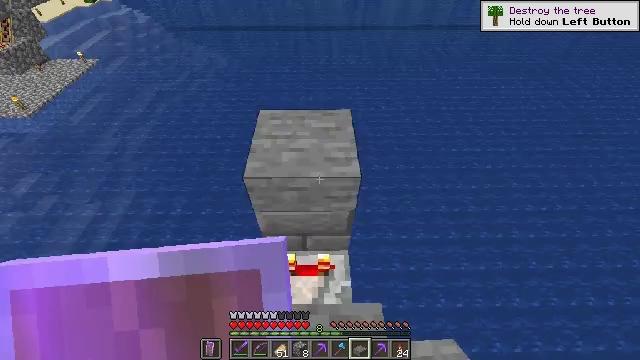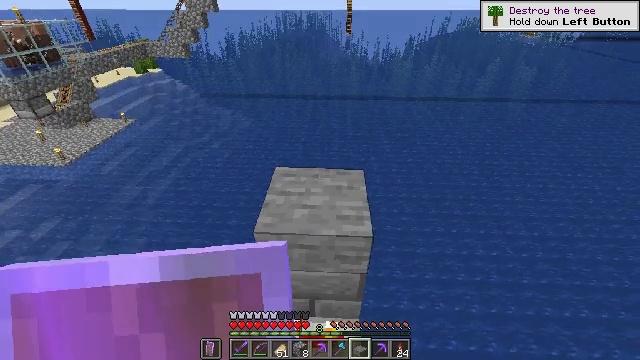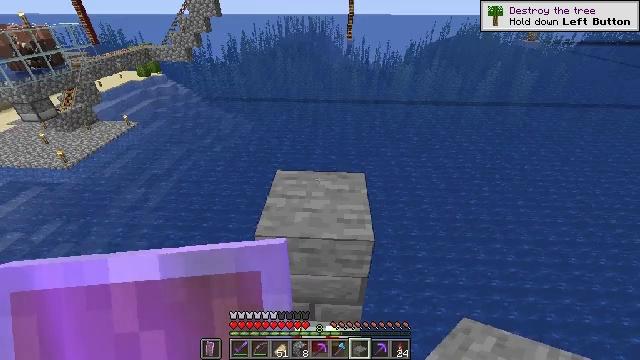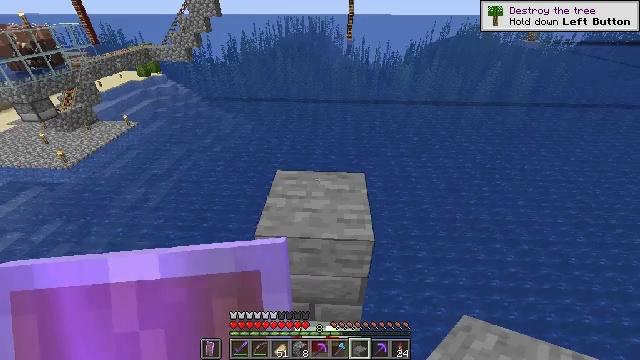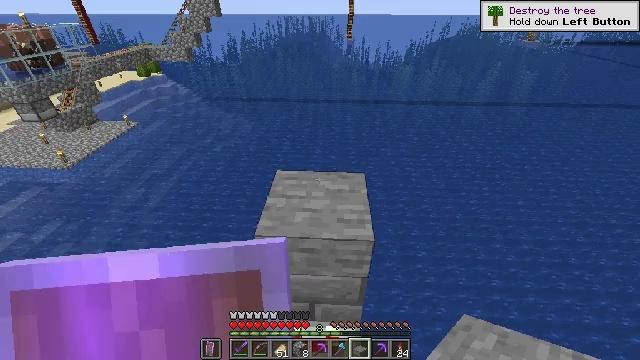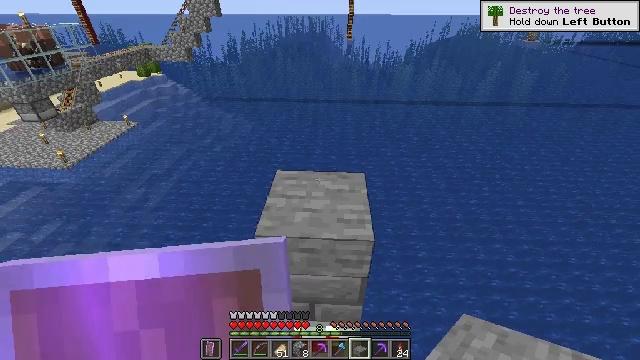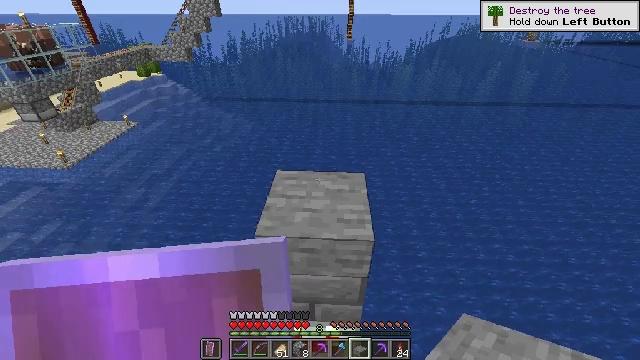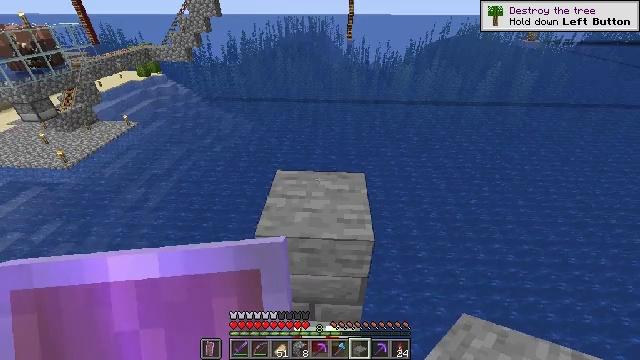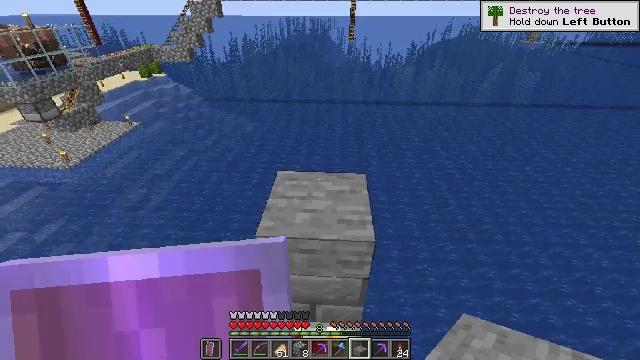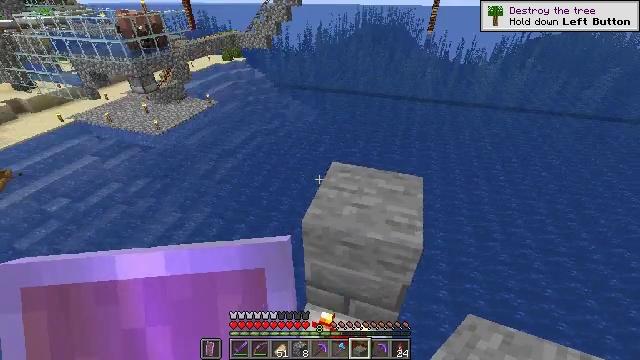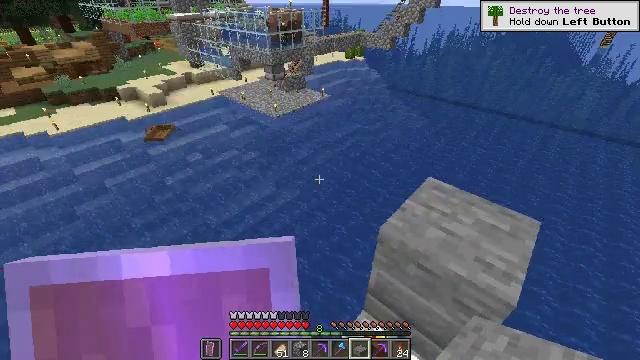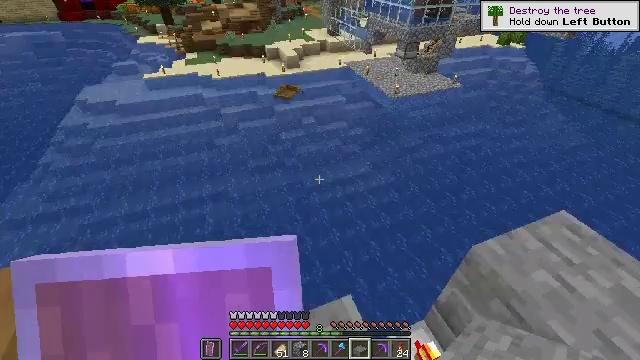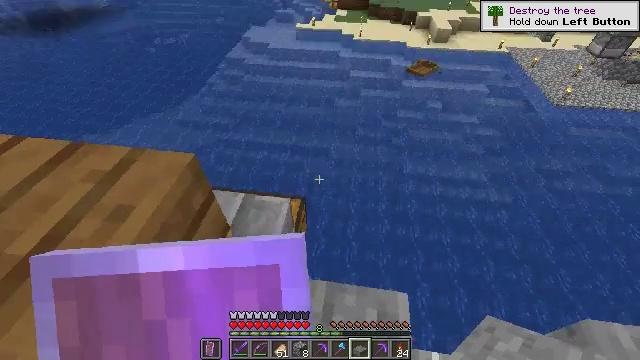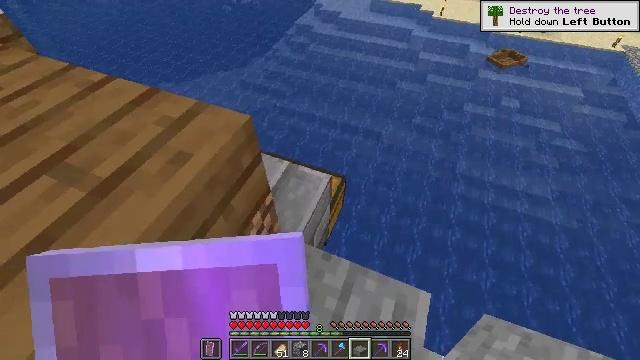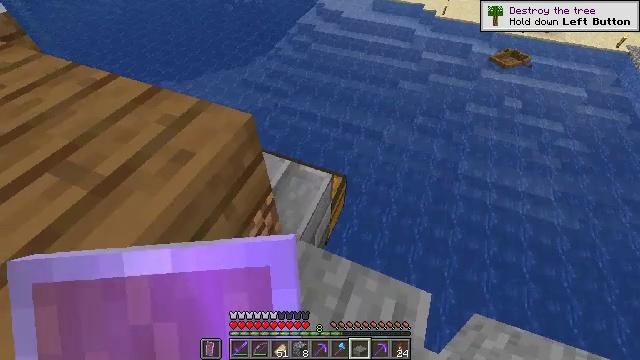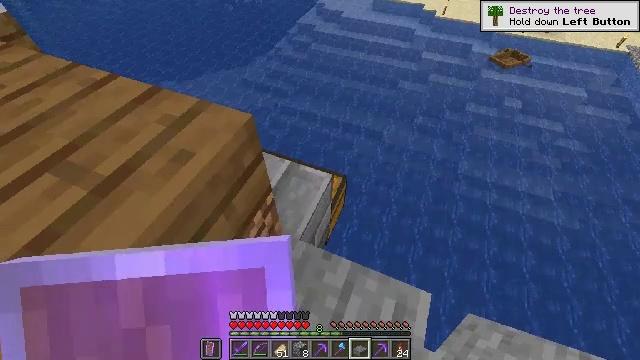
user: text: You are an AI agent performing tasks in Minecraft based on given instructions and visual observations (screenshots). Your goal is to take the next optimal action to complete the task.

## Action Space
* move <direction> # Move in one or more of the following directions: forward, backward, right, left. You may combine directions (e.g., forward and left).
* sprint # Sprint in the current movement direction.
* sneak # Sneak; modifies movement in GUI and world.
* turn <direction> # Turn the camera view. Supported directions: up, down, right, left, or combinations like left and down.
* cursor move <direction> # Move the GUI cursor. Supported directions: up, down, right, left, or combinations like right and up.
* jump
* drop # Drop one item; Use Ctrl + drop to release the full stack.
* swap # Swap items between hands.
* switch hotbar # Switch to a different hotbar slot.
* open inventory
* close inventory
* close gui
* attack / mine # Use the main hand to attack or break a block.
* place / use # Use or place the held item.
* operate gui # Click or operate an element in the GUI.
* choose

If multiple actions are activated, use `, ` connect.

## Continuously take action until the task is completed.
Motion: motion action
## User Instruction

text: Pick up the stone slab block.
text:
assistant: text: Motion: turn left and up
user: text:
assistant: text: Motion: no_op
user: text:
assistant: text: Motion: no_op
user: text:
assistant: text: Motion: no_op
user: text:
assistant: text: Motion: no_op
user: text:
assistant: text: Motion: no_op
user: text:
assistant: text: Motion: no_op
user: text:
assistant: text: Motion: no_op
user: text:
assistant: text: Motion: turn left and down
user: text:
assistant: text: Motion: turn left
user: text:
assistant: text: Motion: turn left and down
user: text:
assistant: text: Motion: turn left and down
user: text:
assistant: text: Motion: turn left and down
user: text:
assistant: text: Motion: no_op
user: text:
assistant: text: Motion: no_op
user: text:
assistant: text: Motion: no_op
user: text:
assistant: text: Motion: no_op
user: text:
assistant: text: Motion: no_op
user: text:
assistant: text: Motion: no_op
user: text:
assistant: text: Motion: no_op
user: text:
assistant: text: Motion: no_op
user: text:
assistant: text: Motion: no_op
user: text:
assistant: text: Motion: no_op
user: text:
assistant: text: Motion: no_op
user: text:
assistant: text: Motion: no_op
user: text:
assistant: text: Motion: no_op
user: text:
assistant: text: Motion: turn right
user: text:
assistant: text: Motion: turn right and down
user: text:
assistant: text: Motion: turn right and down
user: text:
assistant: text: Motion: turn right and down